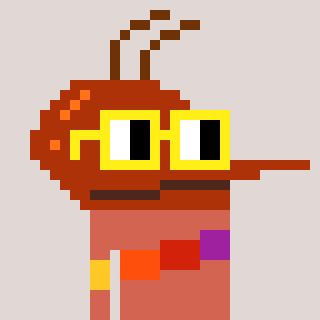
a pixel art character with square yellow glasses, a mosquito-shaped head and a peachy-colored body on a warm background